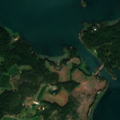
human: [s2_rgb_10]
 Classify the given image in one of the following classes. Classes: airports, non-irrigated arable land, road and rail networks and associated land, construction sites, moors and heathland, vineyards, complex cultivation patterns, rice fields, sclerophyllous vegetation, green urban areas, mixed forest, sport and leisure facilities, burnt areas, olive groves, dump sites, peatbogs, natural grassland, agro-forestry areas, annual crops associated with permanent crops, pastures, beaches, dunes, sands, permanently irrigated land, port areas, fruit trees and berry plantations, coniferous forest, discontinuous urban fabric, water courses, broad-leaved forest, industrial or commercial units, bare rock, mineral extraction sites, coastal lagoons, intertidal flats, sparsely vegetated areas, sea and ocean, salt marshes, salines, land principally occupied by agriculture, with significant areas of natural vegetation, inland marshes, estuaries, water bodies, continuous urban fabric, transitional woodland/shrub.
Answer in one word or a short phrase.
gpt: coniferous forest, mixed forest, sea and ocean